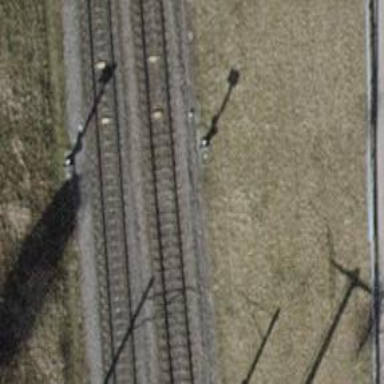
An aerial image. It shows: Railway signal.